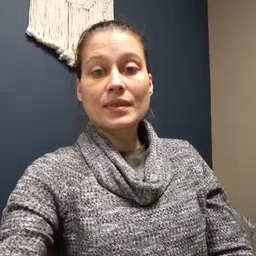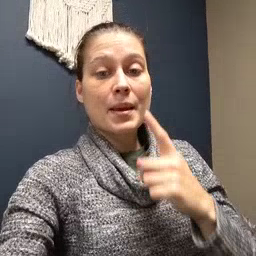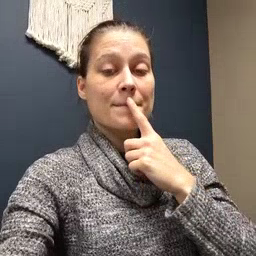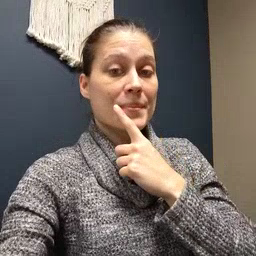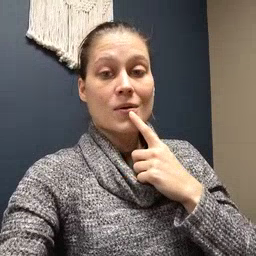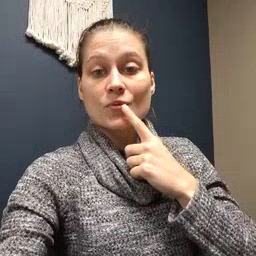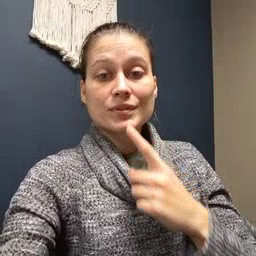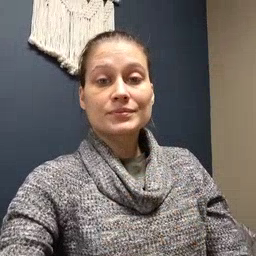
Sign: mouth